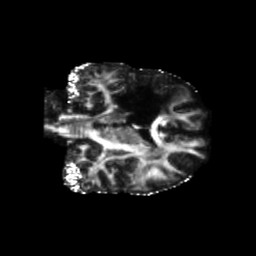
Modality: FA
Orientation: coronal
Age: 46
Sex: female
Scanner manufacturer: siemens
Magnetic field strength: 3 T
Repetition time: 5.47 s
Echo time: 0.0854 s